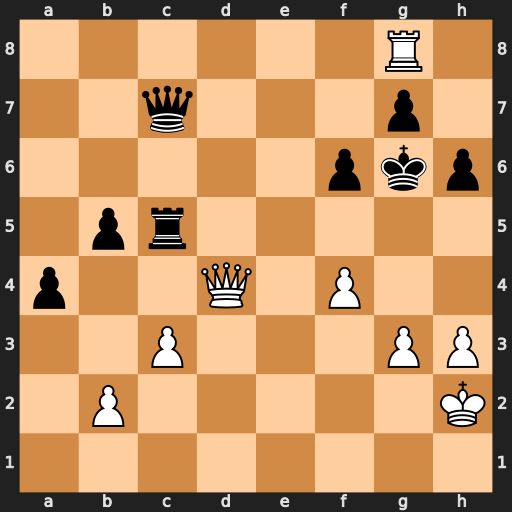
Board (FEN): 6R1/2q3p1/5pkp/1pr5/p2Q1P2/2P3PP/1P5K/8
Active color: w
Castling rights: -
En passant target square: -
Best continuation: Qe4+ Rf5 Rf8 Qd7 g4